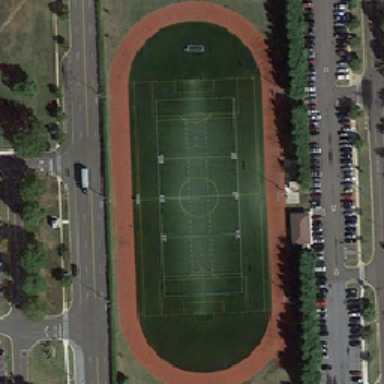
The playground is between the road and the long parking lot .